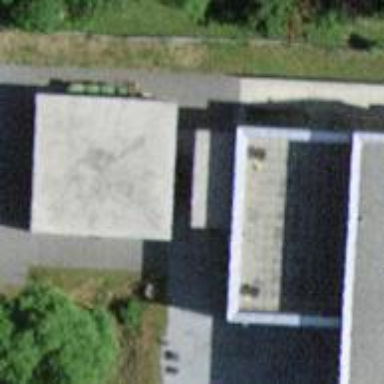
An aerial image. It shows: Garage building.